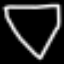
Label: diamond